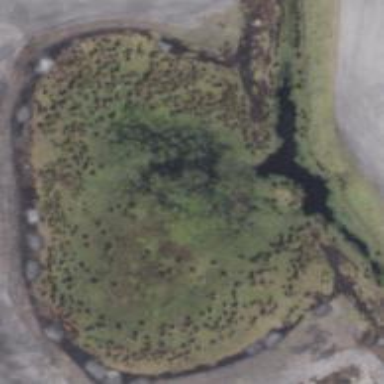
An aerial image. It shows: Marshy wetland area.